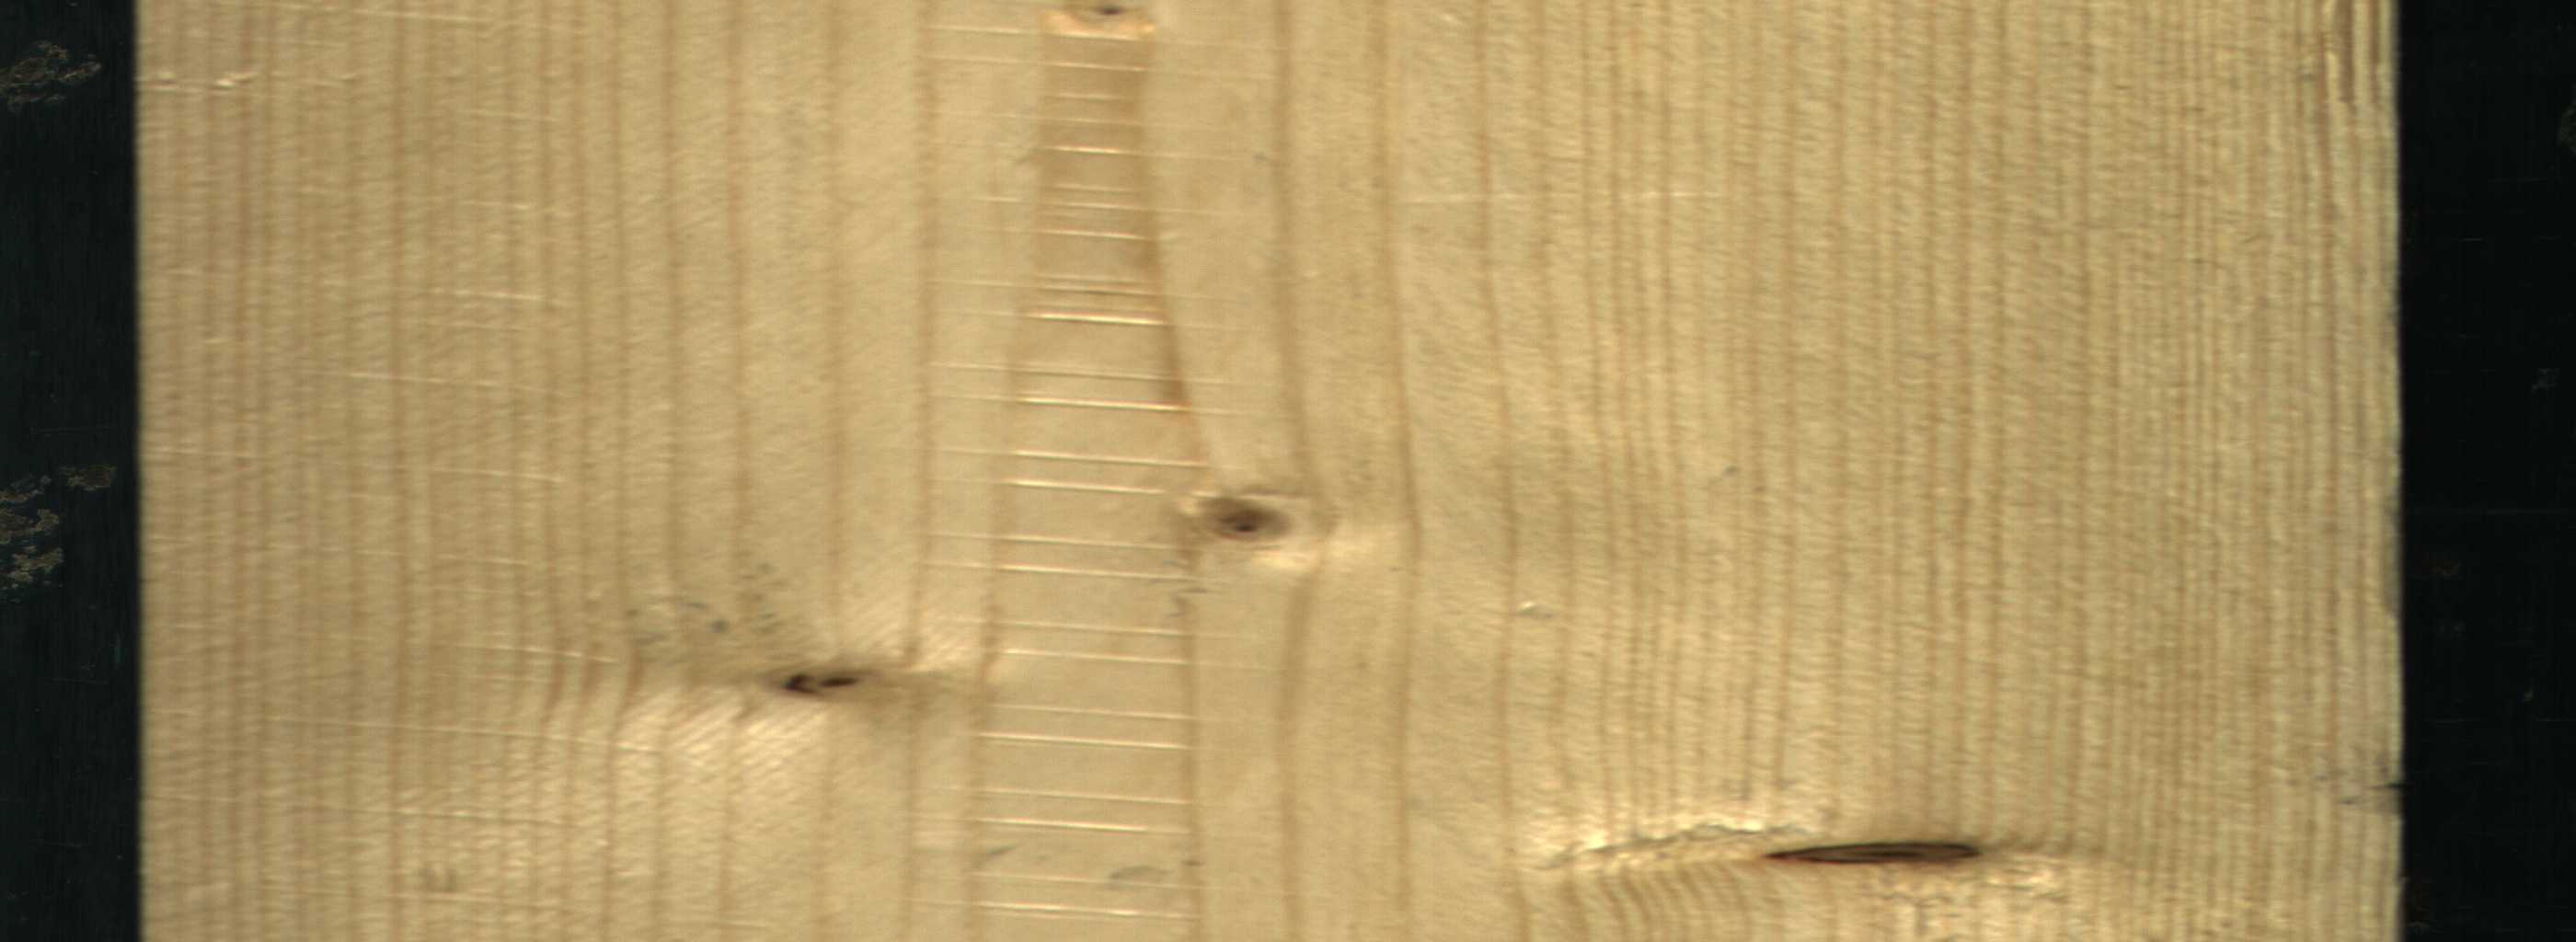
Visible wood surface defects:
Dead_Knot
Dead_Knot
Live_Knot